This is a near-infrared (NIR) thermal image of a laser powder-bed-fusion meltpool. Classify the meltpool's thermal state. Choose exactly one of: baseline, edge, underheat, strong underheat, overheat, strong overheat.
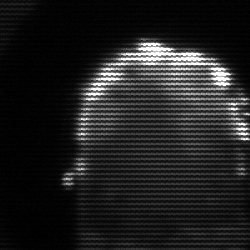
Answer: baseline